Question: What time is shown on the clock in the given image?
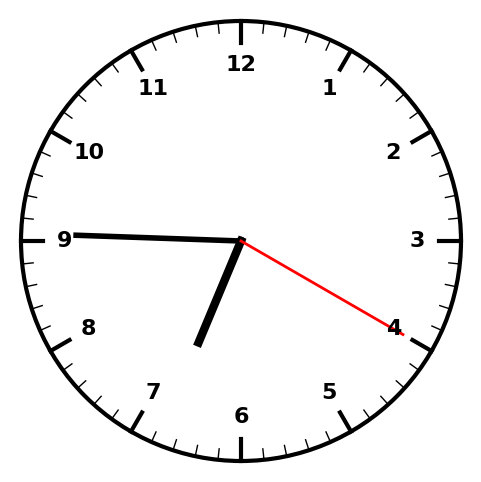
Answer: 06:45:20